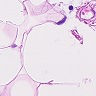
Metastatic tissue present: no